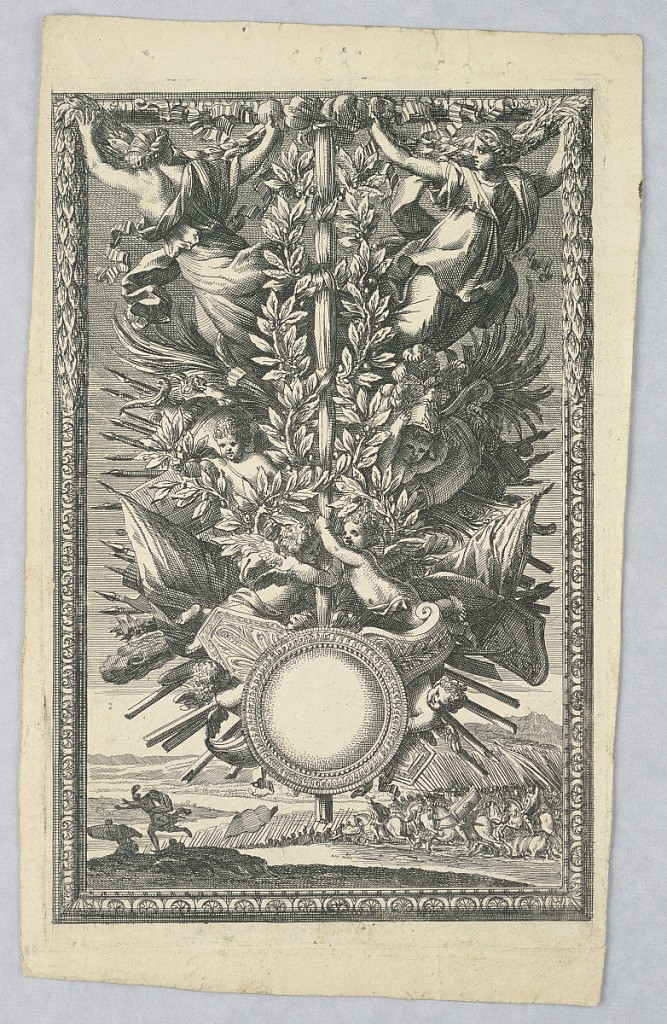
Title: Trophy
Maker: Jean Le Pautre, French, 1618–1682
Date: ca. 1660
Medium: Etching on paper
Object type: Print
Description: A Jombert 109,4. B = J. 109, 5; obliquely printed.